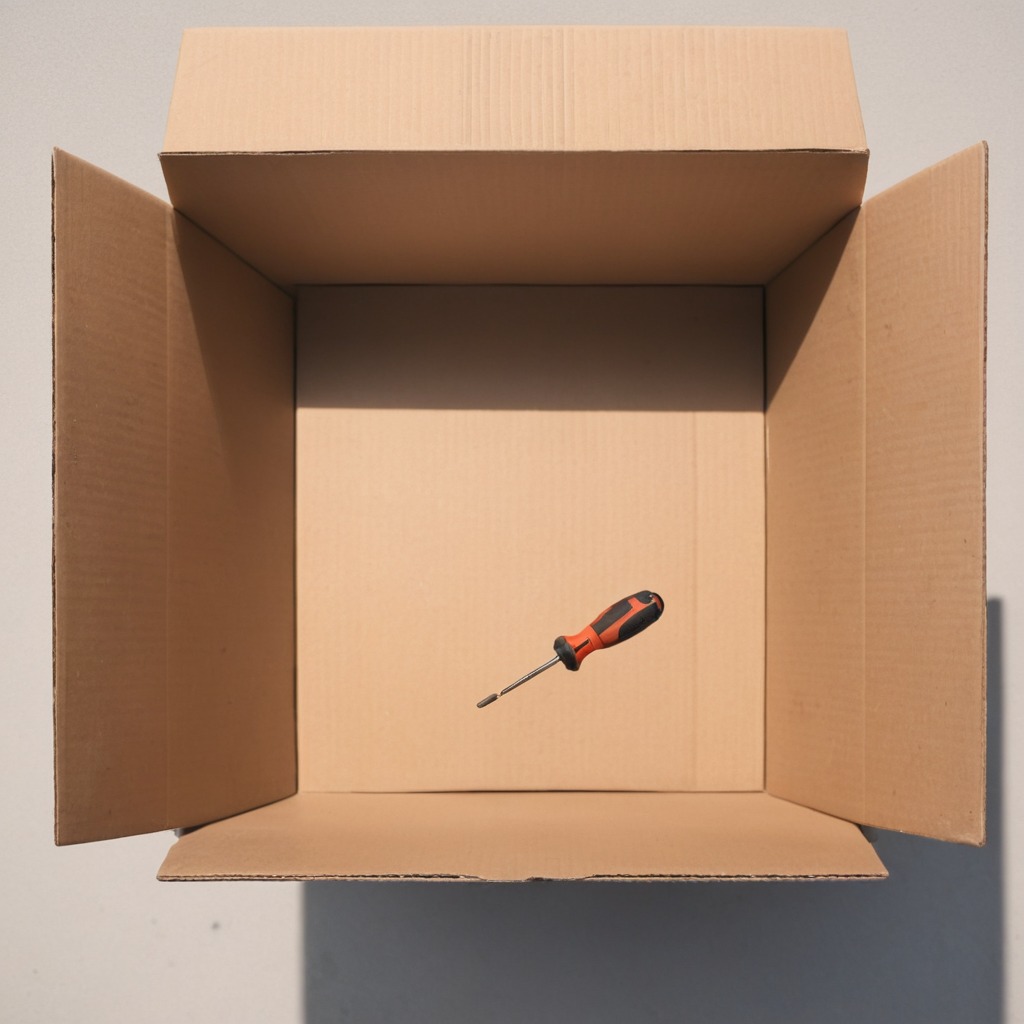
A screwdriver lies on the cardboard box surface in an outdoor workshop during daytime bright natural light soft shadows slightly creased but